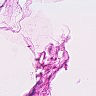
Metastatic tissue present: no